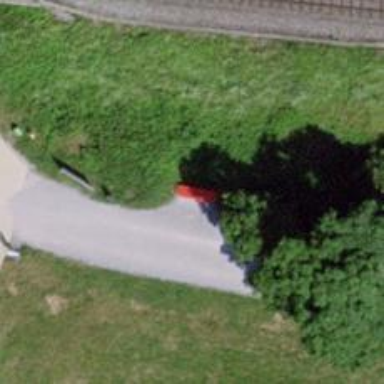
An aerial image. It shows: Red bench.